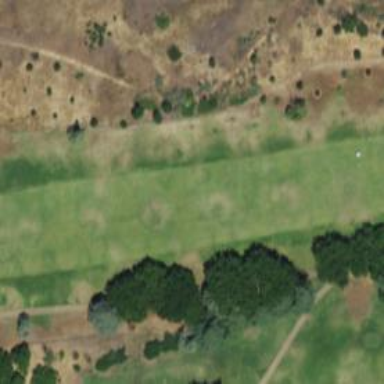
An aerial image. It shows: View of golf hole.